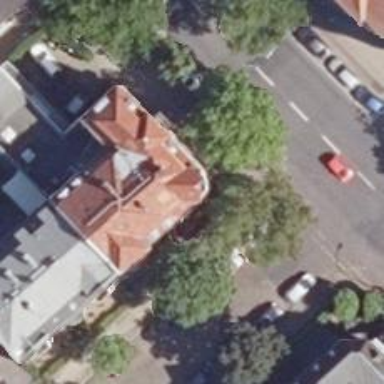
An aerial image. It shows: Pub.